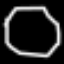
Label: octagon